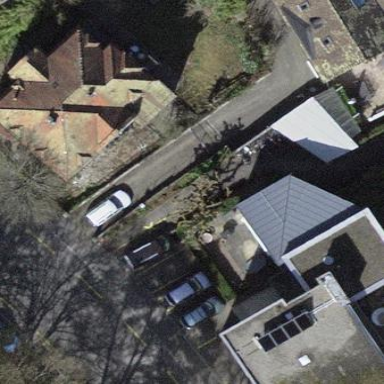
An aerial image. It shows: Residential building.